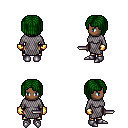
a pixel art fantasy rpg character, female body template, human, dark skin, chain mail, gold greaves, green pageboy hairstyle, gold gloves, metal boots, dagger, four views (front, back, left, right), 2x2 character sprite sheet, small pixel art, hard edges, no anti-aliasing